Question: I'm new to python and django, and I'm trying to start a new project. I'm using Eclipse with Django, but when creating a new project the none of the settings.py or models.py files are created (only the 'init.py'). So I tried creating the project/app from the command line and all I'm getting is this error.
I've not been able to find anything related to this, since every time I run the command the code in the brackets changes and the errors are relating to the gaming software Steam.
The only thing I've found so far is that there's a possibility of the .dll being duplicated on the path, but it's not.
I've also tried 'startapp' and 'startproject' and I get the same error on both.

The cmd on the left was opened from the directory on the right.
I've found the problem, which was that in the properties this was opening as a .hl2 file; associated with steam. However now I'm not sure what type of file it's supposed to be to in the properties. I put it as a notepad file, but it just opens the file in notepad when running the command. I changed it to run the Python.exe and it worked.
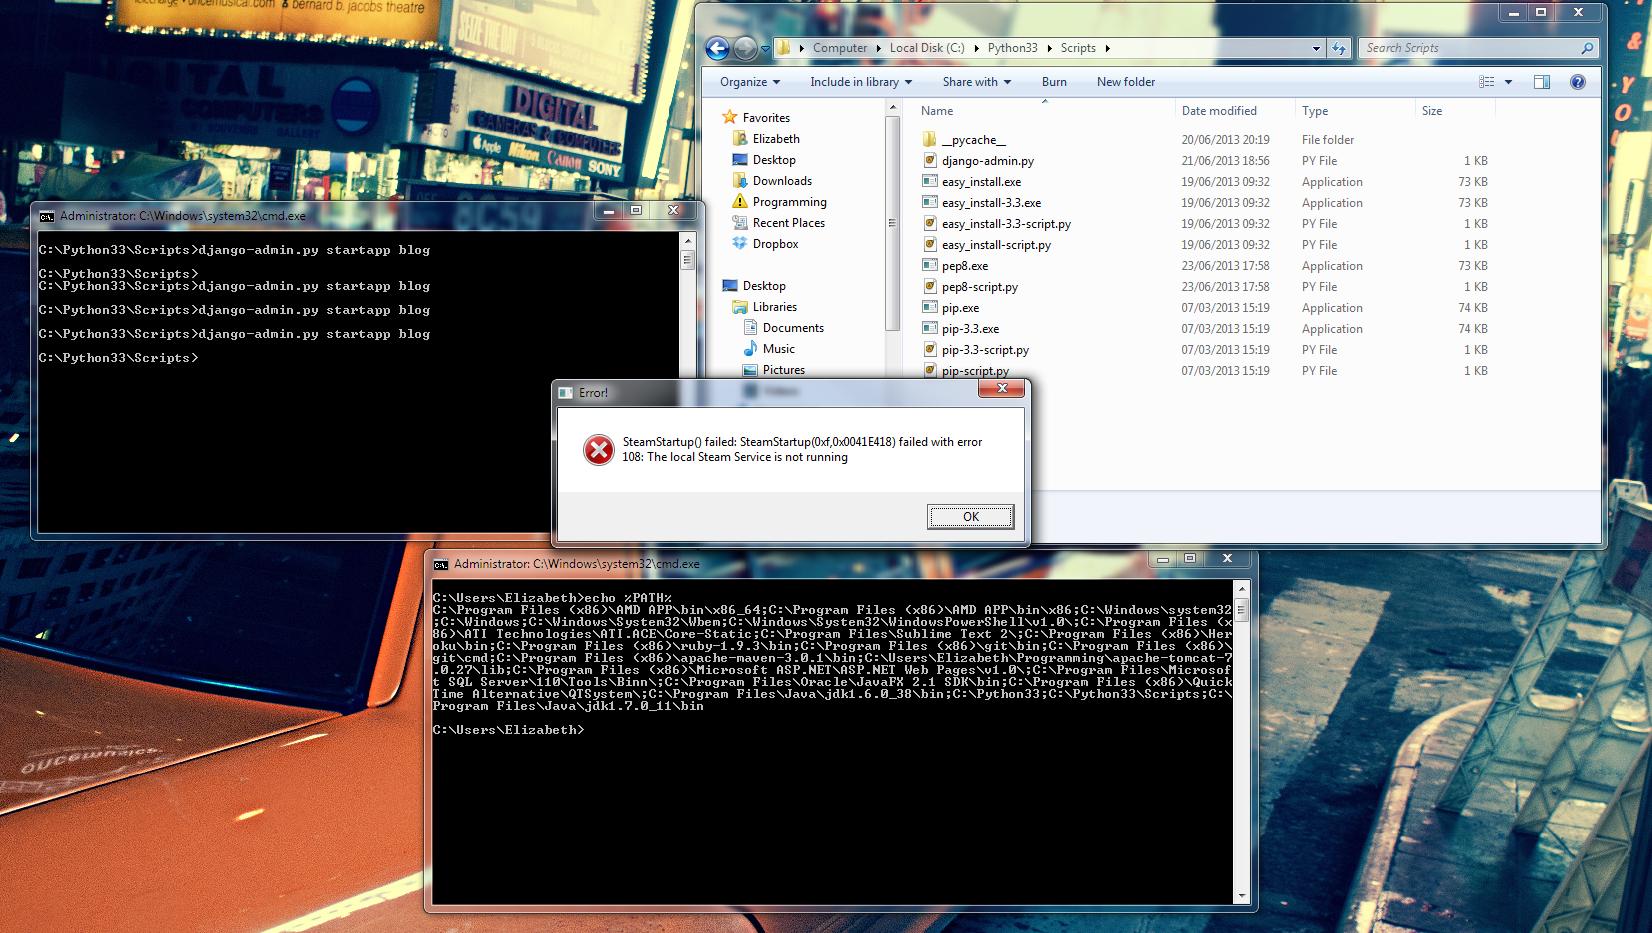
Answer: To fix this problem Disable UAC (User Account Control). Being a security feature in the Windows it prevents certain execution of suspicious game files.
> Click the Start button.Click Control Panel | User Accounts and Family Safety | User Accounts.Click "Change User Account Control settings".Move the slider to extreme bottom. This will disable UAC.Click OK | Close.
If issue still exists then for more helpful tips click here:
<URL>